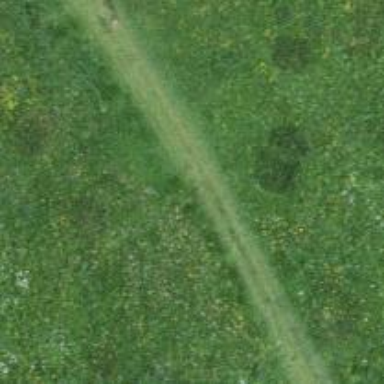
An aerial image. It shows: Path covered in grass.